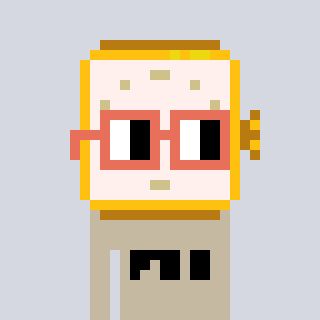
a pixel art character with square orange glasses, a watch-shaped head and a bege-colored body on a cool background